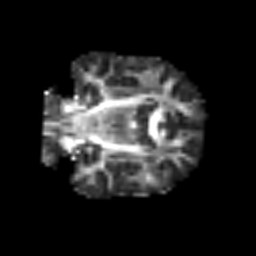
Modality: FA
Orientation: coronal
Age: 78
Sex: male
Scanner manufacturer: siemens
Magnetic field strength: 3 T
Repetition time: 3.2 s
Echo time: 0.081 s